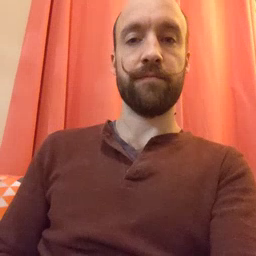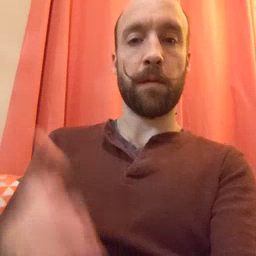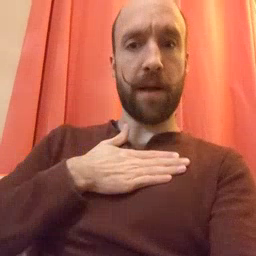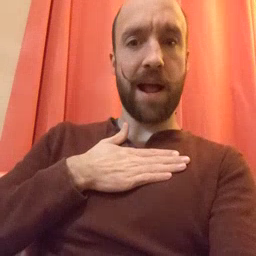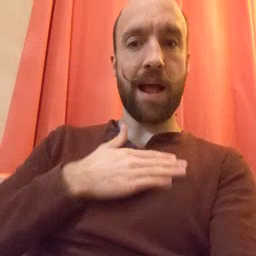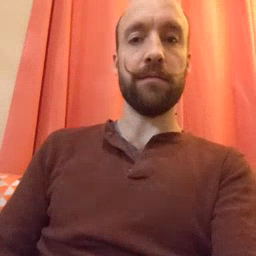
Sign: minemy